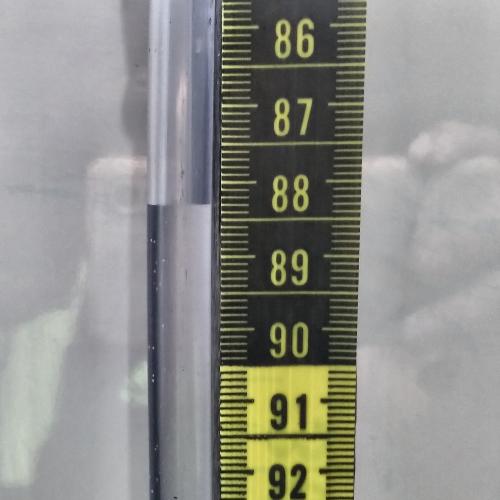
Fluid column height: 88.3 cm